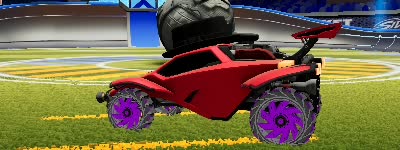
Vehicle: octane